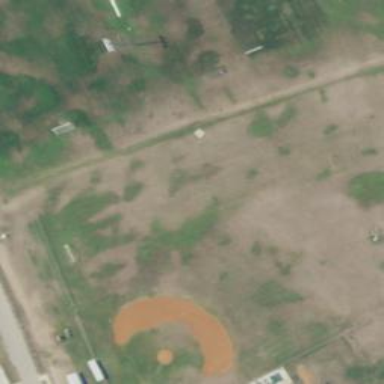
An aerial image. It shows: Baseball pitch for leisure land activities.